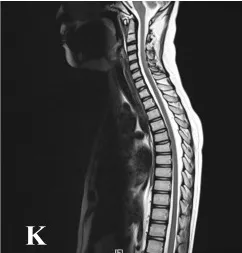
MRI at onset and follow-up. And resolution of lesions at follow-up after immunosorbent therapy.
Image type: radiology (mri)